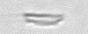
Label: fiber